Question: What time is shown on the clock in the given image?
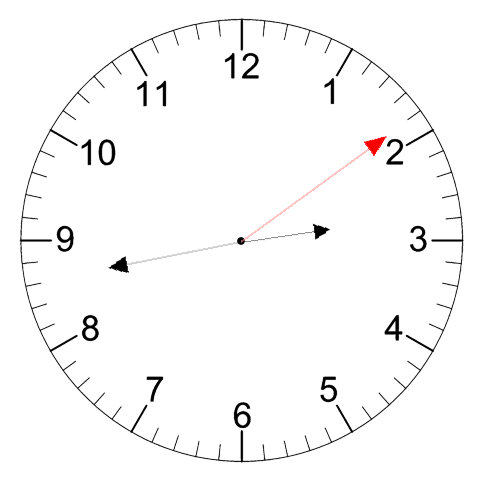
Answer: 02:43:09